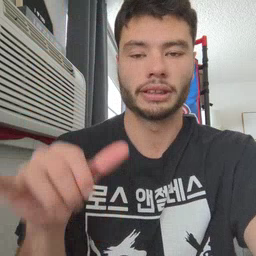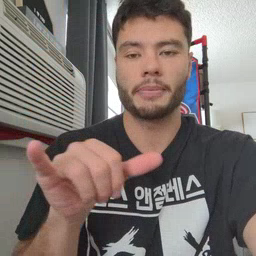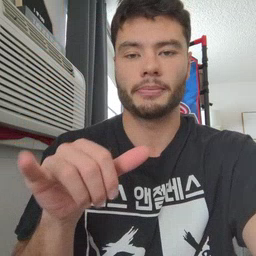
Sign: same